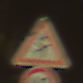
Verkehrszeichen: FlugbetriebLinks
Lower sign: Geschwindigkeit60
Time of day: SunriseSunset
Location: Outdoor (Nature)
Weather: PartlyCloudy
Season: NotSpecified
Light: Natural